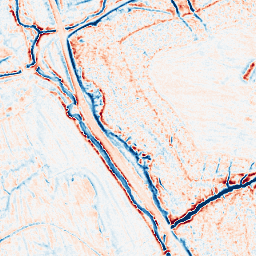
Category: edge_preserving
Decomposition family: anisotropic_diffusion
Decomposition parameters: iterations: 20
kappa: 30
gamma: 0.1
Upsampling method: bilinear
Upsampling parameters: scale: 8
Upsampling scale: 8